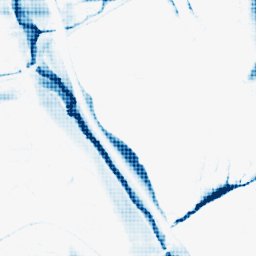
Category: morphological
Decomposition family: morphological_rect
Decomposition parameters: operation: closing
width: 50
height: 5
Upsampling method: sinc_hamming
Upsampling parameters: scale: 8
kernel_size: 8
Upsampling scale: 8